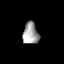
Tissue: lung
Cell type: Epithelial cells
Senescence score: 0.2132
Nuclear area (px): 327
Mean DAPI intensity: 165.208